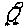
Label: bird